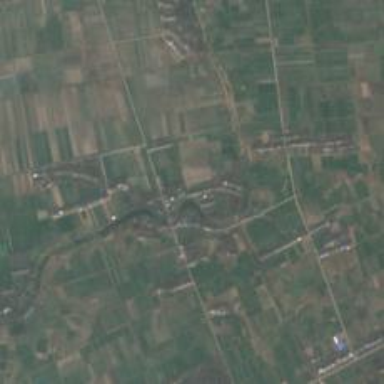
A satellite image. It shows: Village.